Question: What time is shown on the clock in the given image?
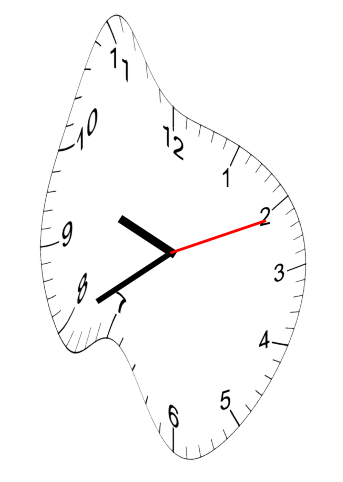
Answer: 09:40:11